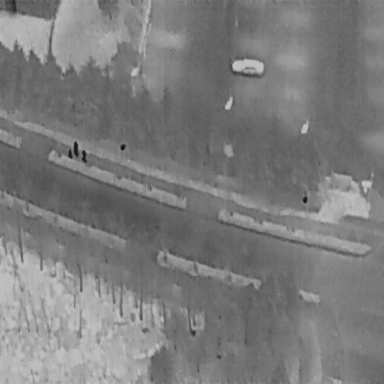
There are five objects shown in the infrared image, including two Cars, and three People.